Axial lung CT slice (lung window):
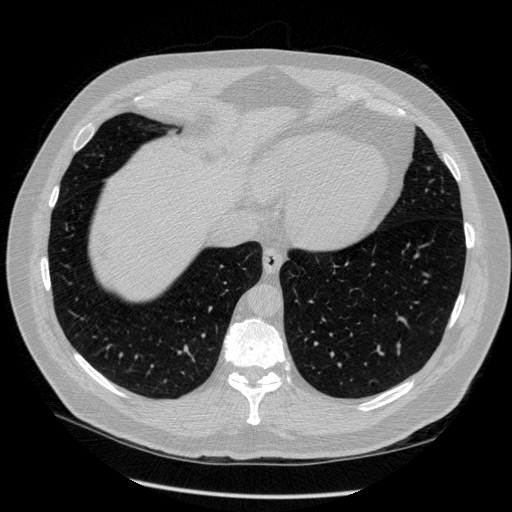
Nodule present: no